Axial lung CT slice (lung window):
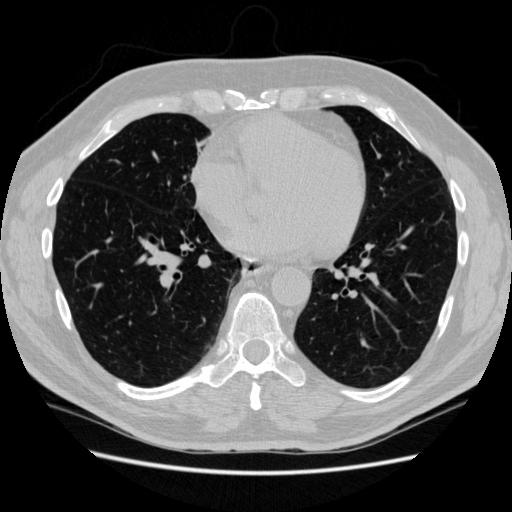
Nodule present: no